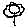
Label: flower